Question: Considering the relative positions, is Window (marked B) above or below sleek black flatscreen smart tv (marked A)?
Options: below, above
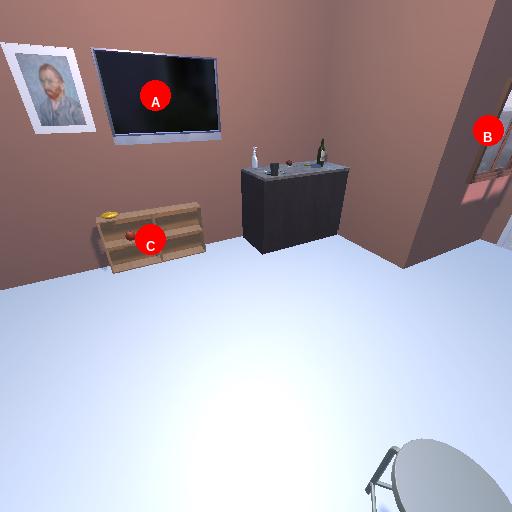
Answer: below